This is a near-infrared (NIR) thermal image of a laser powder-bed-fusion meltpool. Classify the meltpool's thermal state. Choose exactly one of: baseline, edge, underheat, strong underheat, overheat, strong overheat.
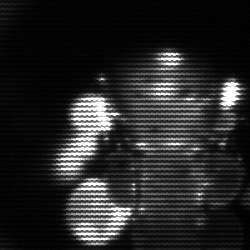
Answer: baseline